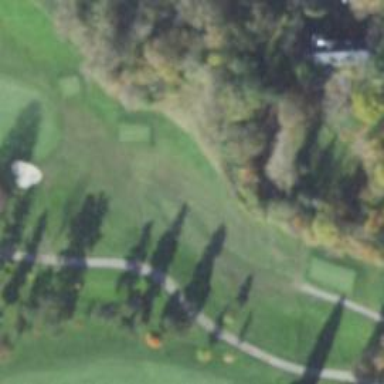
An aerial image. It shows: Pathway for golfing.